Field crop: maize
Growth stage: 2
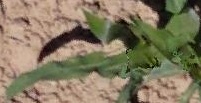
Species: maize